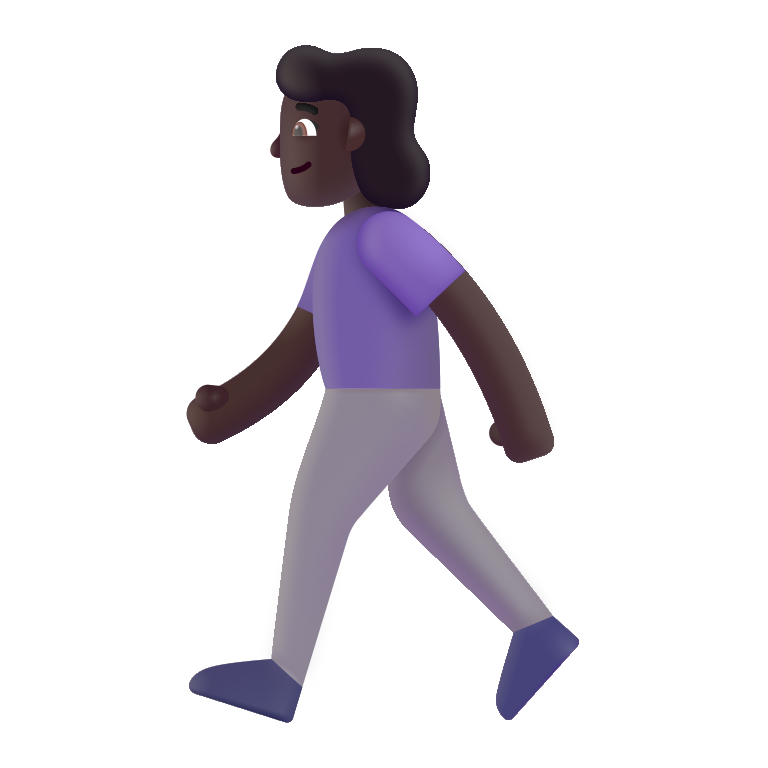
woman walking color dark